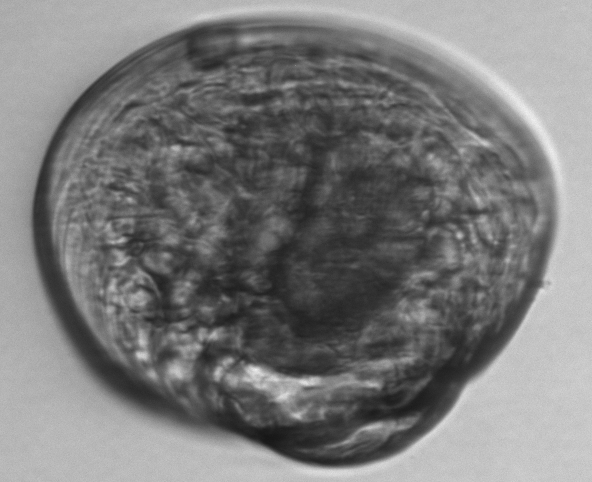
Label: shellfish_larvae